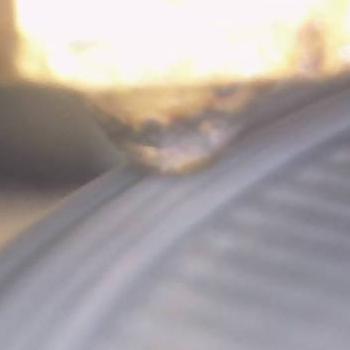
Flow rate: 79%